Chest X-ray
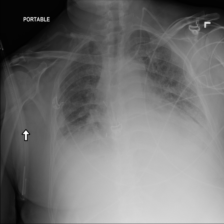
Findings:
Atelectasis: positive
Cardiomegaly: negative
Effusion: positive
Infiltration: positive
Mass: negative
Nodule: negative
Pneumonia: negative
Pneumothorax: negative
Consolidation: positive
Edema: negative
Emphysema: negative
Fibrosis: negative
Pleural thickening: negative
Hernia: negative